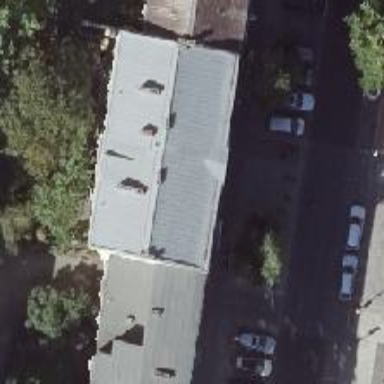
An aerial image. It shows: Beauty shop.